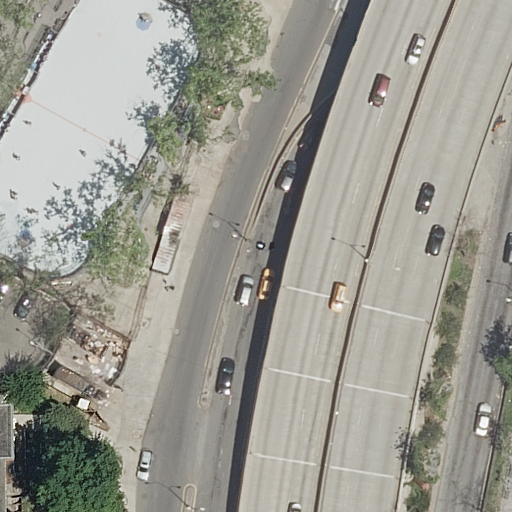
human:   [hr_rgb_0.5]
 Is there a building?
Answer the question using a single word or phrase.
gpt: yes

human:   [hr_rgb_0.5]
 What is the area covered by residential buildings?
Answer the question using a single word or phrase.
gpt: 694m2

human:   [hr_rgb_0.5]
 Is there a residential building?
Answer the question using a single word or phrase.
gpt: yes

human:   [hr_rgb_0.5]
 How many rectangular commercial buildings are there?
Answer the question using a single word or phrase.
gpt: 0

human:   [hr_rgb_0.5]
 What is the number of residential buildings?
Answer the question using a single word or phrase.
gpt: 1

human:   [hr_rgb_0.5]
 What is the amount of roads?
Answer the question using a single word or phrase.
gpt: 13

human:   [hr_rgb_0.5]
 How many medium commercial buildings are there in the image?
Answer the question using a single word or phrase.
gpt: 0

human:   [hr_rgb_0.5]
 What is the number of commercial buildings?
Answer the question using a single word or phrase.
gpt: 0

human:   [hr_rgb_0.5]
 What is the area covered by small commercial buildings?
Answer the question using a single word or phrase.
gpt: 0m2

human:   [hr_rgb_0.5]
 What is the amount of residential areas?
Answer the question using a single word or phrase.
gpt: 1

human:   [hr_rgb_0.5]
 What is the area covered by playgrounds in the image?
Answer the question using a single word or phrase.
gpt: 42m2

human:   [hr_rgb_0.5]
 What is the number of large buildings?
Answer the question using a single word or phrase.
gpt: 1

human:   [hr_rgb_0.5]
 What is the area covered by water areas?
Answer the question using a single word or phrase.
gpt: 0m2

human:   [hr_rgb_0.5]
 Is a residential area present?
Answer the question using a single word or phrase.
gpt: yes

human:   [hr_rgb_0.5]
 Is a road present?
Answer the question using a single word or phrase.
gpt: yes

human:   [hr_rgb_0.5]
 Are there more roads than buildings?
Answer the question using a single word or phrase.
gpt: yes

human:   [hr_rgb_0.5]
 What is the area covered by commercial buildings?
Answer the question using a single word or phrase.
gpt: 0m2

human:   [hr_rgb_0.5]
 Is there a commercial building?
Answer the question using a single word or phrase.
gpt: no

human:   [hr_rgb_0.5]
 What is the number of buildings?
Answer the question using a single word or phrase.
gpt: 1

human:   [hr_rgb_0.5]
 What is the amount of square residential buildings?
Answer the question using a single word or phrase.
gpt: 0

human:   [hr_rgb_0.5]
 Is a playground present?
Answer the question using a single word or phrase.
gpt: yes

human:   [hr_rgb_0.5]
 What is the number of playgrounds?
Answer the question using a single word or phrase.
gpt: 1

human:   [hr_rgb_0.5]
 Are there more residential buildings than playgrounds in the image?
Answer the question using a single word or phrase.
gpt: no

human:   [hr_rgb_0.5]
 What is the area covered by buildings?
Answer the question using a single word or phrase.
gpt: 694m2

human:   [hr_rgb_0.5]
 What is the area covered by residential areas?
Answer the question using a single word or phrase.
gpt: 9203m2

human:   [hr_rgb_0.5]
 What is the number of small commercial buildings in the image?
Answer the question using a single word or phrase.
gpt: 0

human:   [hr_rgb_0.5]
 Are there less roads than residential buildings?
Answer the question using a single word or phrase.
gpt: no

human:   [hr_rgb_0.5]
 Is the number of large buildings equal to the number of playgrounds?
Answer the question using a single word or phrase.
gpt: yes

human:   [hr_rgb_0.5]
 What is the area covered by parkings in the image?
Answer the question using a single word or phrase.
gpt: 1629m2

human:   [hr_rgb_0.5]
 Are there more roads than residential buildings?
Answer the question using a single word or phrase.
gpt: yes

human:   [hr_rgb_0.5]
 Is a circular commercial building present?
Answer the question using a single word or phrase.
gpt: no

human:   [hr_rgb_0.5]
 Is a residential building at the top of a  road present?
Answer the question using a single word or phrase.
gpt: no

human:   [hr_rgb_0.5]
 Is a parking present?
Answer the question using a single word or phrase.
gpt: yes

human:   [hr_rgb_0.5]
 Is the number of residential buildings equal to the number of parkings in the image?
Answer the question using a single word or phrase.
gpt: yes

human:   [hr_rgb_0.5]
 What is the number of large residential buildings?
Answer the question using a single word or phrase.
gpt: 1

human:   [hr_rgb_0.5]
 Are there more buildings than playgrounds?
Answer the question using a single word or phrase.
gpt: no

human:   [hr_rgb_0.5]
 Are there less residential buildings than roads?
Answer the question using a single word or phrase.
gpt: yes

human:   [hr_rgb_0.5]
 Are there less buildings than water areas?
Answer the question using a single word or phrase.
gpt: no

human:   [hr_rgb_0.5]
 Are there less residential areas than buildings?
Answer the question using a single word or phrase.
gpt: no

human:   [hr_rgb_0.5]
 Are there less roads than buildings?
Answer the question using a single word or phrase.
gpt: no

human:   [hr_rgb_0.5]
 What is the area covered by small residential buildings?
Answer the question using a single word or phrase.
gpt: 0m2

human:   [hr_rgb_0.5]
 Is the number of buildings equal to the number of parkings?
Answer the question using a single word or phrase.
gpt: yes

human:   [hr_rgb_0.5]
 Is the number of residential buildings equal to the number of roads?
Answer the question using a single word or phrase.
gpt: no

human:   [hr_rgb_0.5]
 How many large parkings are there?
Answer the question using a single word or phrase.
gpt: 1

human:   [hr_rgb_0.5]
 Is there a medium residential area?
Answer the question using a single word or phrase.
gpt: no

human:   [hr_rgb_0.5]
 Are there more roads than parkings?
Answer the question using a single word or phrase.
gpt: yes

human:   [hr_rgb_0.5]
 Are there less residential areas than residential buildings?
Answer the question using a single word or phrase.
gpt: no

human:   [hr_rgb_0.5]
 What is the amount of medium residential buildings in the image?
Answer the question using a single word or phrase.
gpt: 0

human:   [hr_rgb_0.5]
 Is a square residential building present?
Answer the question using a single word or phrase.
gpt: no

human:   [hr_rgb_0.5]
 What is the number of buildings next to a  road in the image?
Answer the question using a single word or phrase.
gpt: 1

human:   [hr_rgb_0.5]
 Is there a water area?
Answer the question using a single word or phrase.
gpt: no

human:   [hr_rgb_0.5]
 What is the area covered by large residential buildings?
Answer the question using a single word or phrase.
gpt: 694m2

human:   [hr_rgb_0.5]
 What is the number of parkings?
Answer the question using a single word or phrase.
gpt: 1

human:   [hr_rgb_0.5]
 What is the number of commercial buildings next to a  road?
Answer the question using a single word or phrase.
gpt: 0

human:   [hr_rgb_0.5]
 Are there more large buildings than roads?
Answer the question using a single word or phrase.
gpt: no

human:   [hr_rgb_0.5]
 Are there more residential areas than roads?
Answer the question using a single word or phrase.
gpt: no

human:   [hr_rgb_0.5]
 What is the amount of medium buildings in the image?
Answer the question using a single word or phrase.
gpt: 0

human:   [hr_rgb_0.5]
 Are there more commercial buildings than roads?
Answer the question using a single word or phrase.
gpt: no

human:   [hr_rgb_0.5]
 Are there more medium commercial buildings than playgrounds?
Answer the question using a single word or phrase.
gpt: no

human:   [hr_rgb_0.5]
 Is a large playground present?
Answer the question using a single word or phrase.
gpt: no

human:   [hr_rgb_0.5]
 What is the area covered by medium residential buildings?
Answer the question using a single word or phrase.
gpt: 0m2

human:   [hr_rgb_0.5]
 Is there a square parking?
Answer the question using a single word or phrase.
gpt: no

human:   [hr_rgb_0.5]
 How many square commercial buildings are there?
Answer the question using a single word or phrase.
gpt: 0

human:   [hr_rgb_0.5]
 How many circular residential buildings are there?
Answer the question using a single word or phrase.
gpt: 0